Question: I'm trying to create an effect: I have several links with pseudo elements. When these link's ':before' are hovered over, the text of the link is shown. Here is a mockup:
No hover:
'''
[ ] [ ] [ ] [ ]
'''
Hover, designated by asterisk:
'''
[ ] [*]About [ ] [ ]
'''
They must remain aligned right.
Uncceptable:
'''
[ ] [ ] [ ] [ ]
[ ] [ ] [ ] [*]Contact Us
'''
Acceptable:
'''
[ ] [ ] [ ] [ ]
[ ] [ ] [ ] [*]Contact Us
'''
I have tried several methods using several techniques, each have their own problems:
### Option 1:
'''
*{margin:0; padding:0;}
ul{float:right; background:red;}
li{list-style-type:none; display:inline-block; width:20px; height:20px;}
a {display:block; position:relative; margin:10px; text-indent:-9999px;}
a:before{content:''; display:block; width:20px; height:20px; background:black; position:absolute; left:-30px; margin:0 5px;}
a:hover{text-indent:0;}
li:hover,ul:hover{width:auto;}
'''
This allows the list to be expanded while hovering 'li', and expands without displaying link text:

### Option 2:
'''
*{margin:0; padding:0;}
ul{background:salmon; float:right;}
li{background:lightblue; display:inline-block; list-style-type:none; }
a{background:gray; display:block; position:relative; padding-right:25px; text-indent:-9999px;}
a:before{content:'a'; position:absolute; top:0; left:-20px; height:20px; width:20px; background:black; text-align:center; text-indent:0;}
a:hover{text-indent:0;}
'''
This method does not align un-expanded links right.
### Option 3:
'''
*{margin:0; padding:0;}
ul{background:salmon; text-align:right;}
li{background:lightblue; display:inline; height:20px;}
a{background:gray; display:inline-block; width:20px; height:20px; overflow:hidden; text-align:center;}
a:before{content:'a'; display:inline-block; width:20px; height:20px;}
a:hover{width:auto;}
'''
This method leads to inexplicable shifts in vertical spacing.
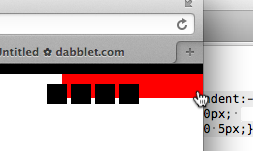
Answer: Option 3 looks good to me, except for the problem you mentioned.
> This method leads to inexplicable shifts in vertical spacing.
To fix this, you need to add 'vertical-align: top' to wherever you have 'display: inline-block'.
Take a look: <URL>
Here's an older answer containing an explanation for the bizarre alignment: <URL>.
Also worth reading: <URL>